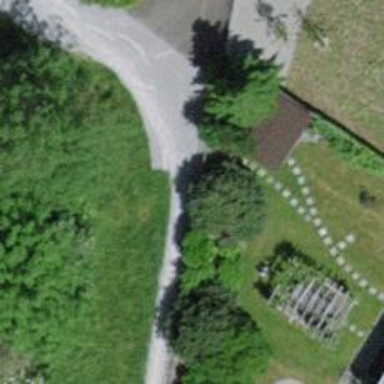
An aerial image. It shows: Unpaved footway.